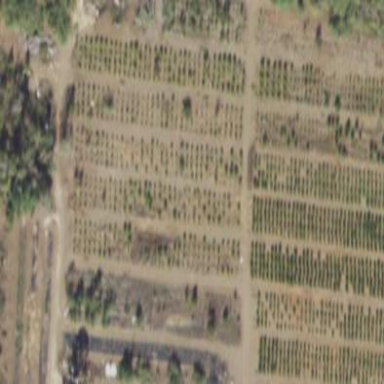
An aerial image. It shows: Plant nursery specializing in trees.